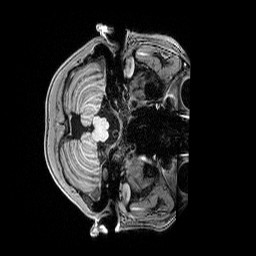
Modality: T1w
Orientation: axial
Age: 19
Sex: male
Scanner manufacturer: siemens
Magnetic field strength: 3 T
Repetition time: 2.8 s
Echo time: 0.00212 s